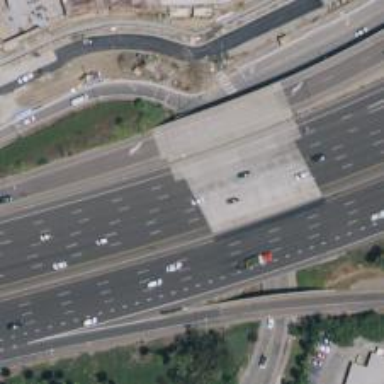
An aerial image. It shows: Bridge over motorway_link.